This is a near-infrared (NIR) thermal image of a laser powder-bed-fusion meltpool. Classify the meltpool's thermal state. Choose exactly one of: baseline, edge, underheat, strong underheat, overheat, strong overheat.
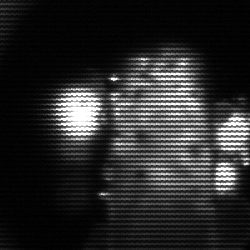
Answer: strong underheat